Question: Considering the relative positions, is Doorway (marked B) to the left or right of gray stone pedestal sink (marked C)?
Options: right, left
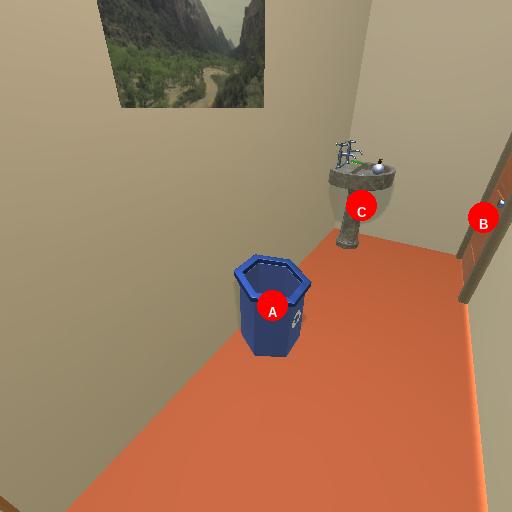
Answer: right